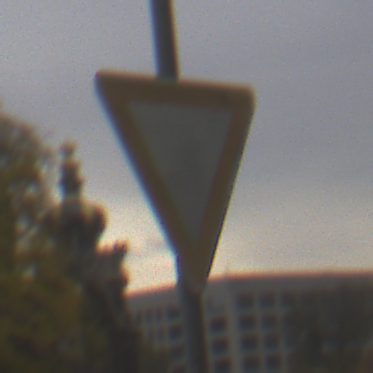
Verkehrszeichen: VorfahrtGewaehren
Umgebung: Outdoor, Nature
Tageszeit: MorningAfternoon
Wetter: Overcast
Licht: Natural
Jahreszeit: Autumn
Kontrast: LowContrast